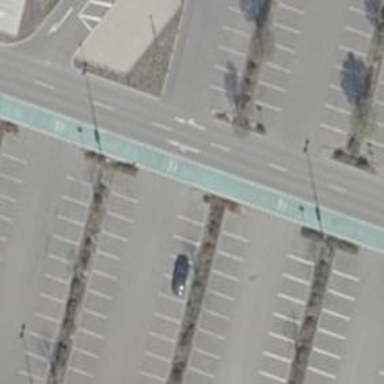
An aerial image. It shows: Asphalt parking aisle road.